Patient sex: M
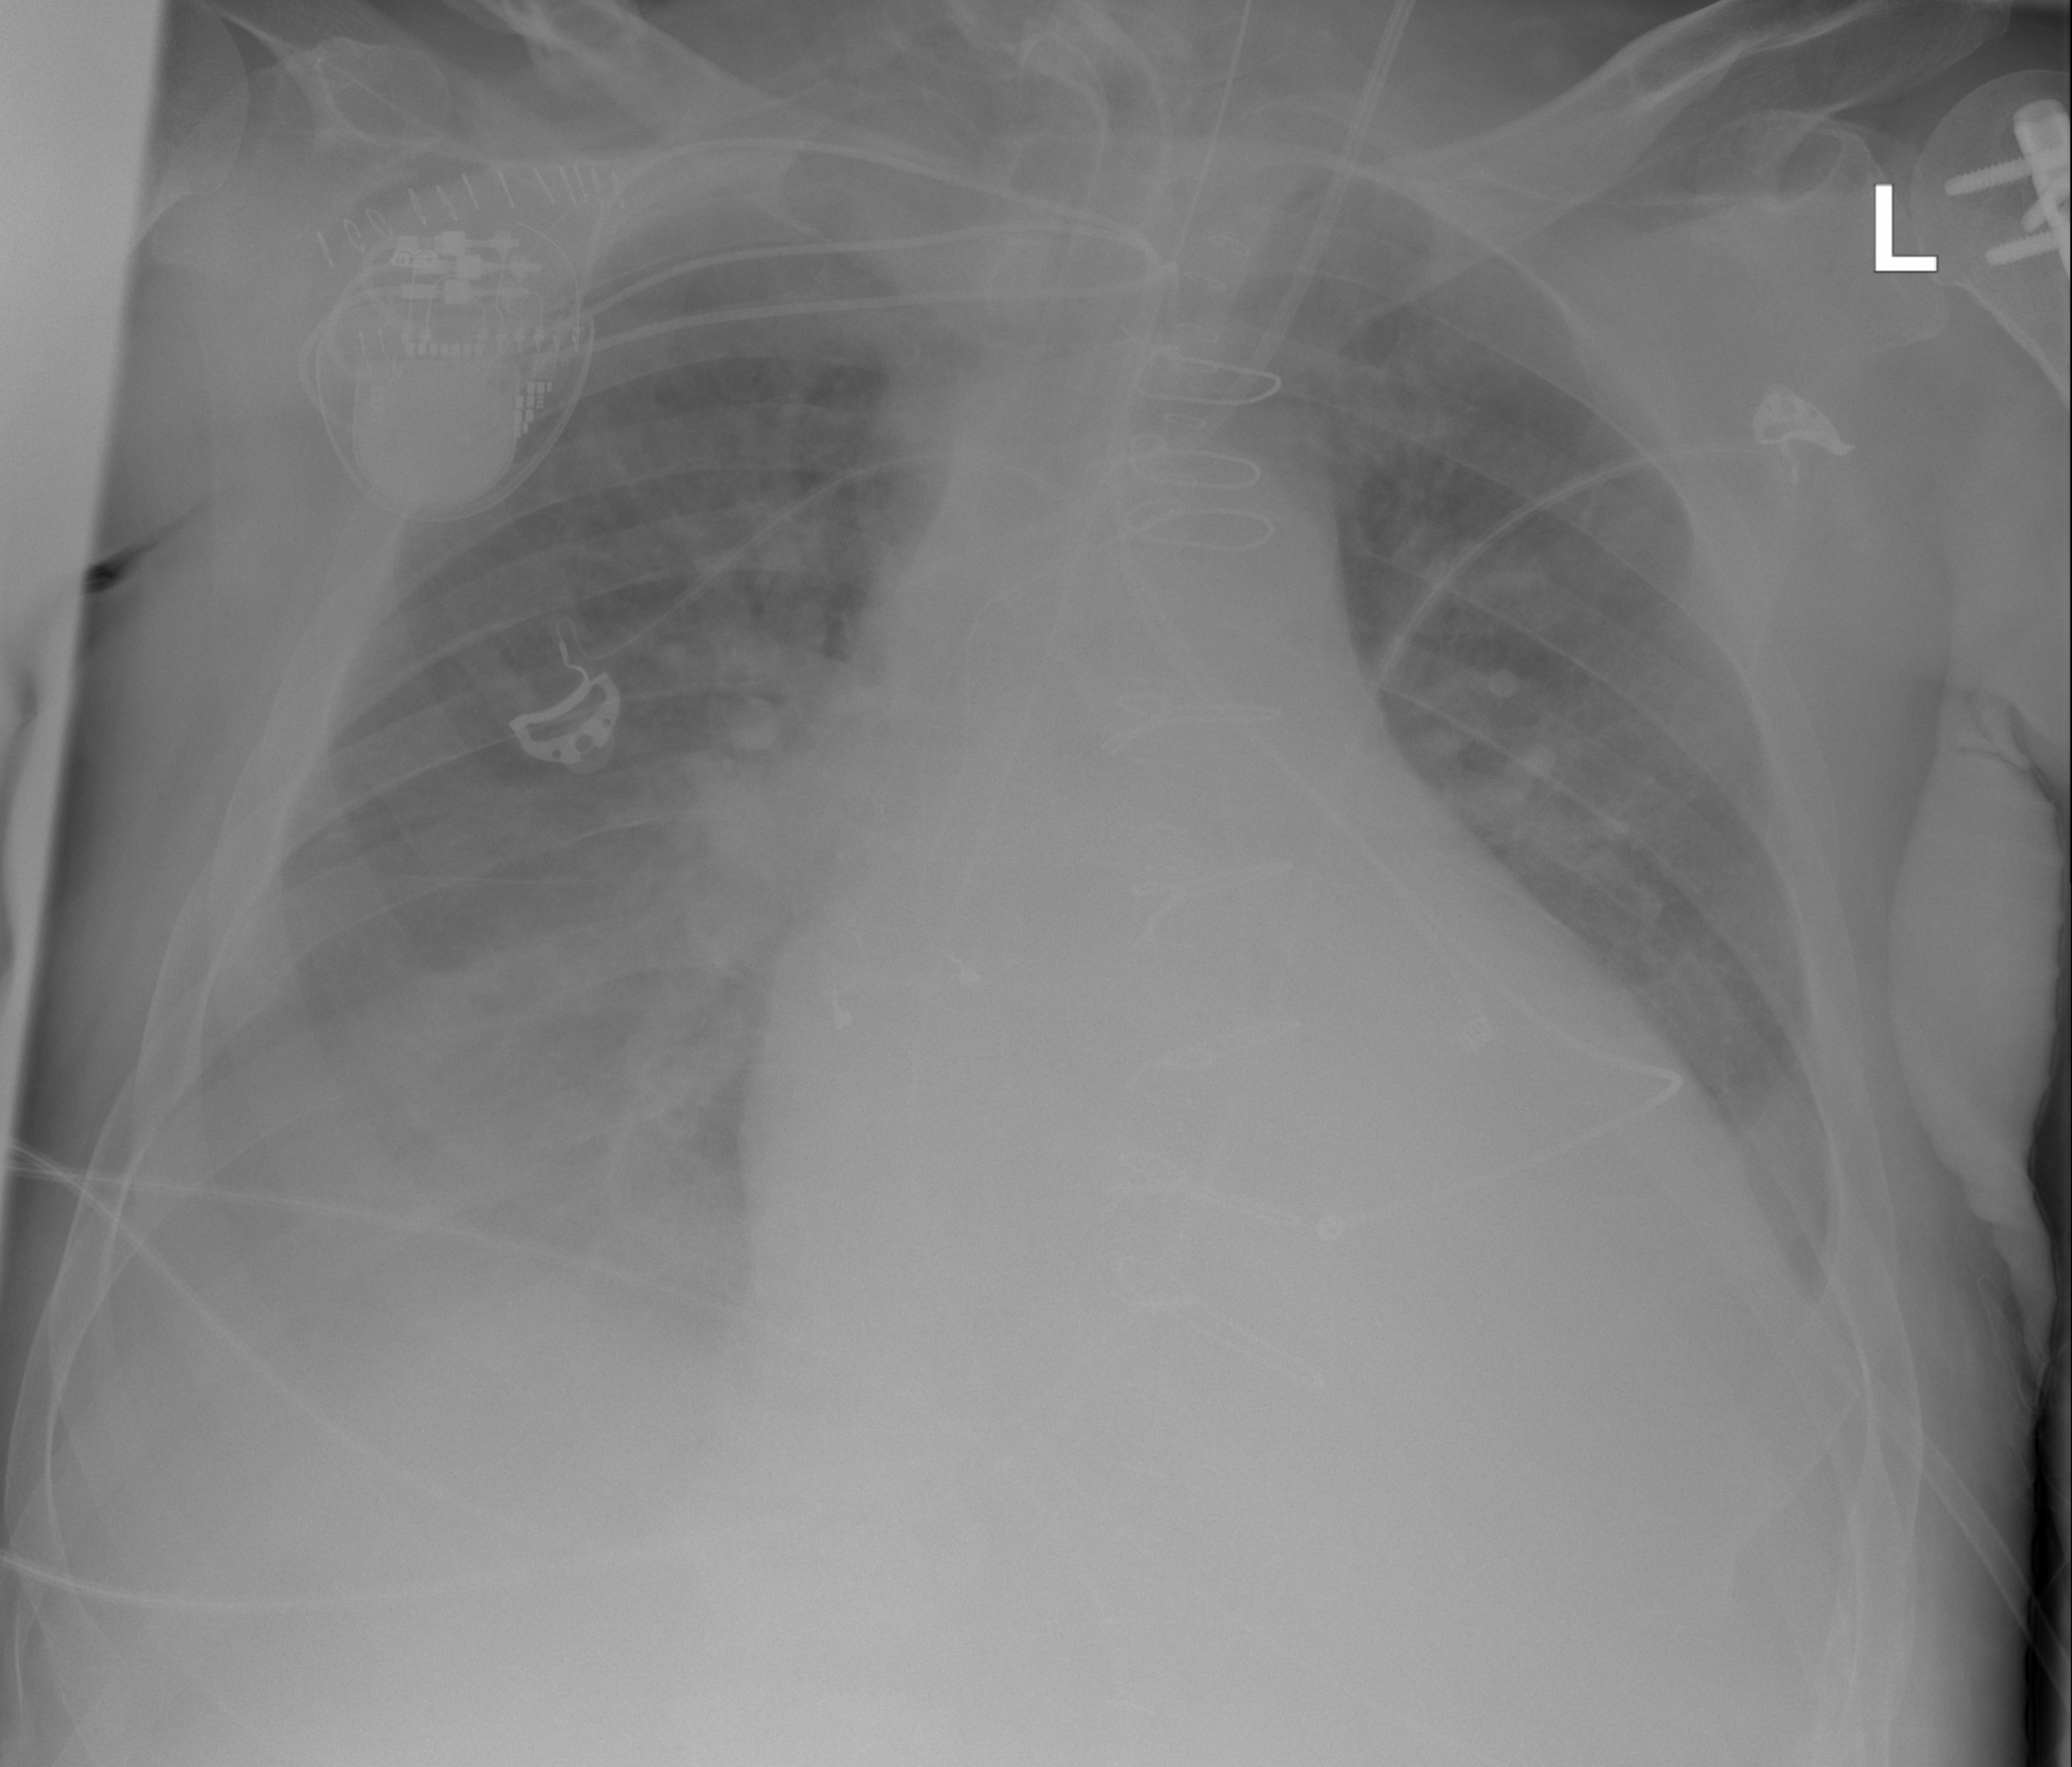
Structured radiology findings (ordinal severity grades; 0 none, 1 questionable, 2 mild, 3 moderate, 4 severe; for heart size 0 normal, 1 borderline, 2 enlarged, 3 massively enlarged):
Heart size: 2
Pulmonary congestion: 2
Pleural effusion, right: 2
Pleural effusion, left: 1
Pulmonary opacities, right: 0
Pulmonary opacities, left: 0
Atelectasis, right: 2
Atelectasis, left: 1